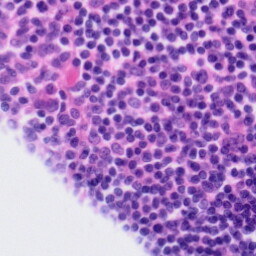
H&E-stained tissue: Tonsil